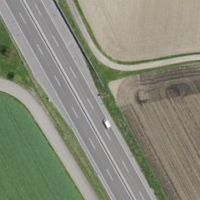
EUNIS habitat code: 57
Species observed at this site:
Conium maculatum